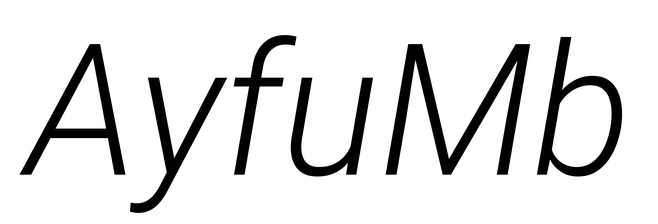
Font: Roboto-Italic_Light_Italic